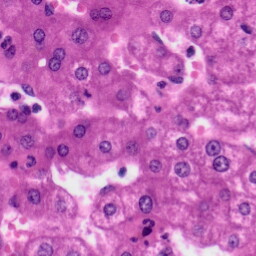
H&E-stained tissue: Liver